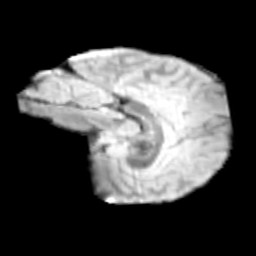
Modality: T2w
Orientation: sagittal
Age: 10
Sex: male
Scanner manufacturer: siemens
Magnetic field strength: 3 T
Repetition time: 3.8 s
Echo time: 0.07 s